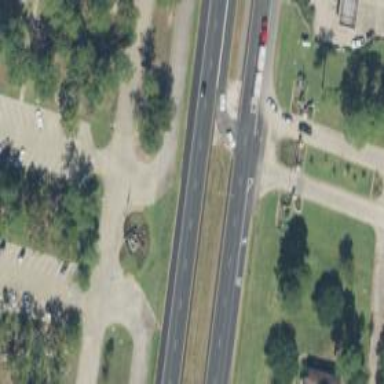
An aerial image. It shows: Trunk link highway.